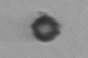
Label: bead